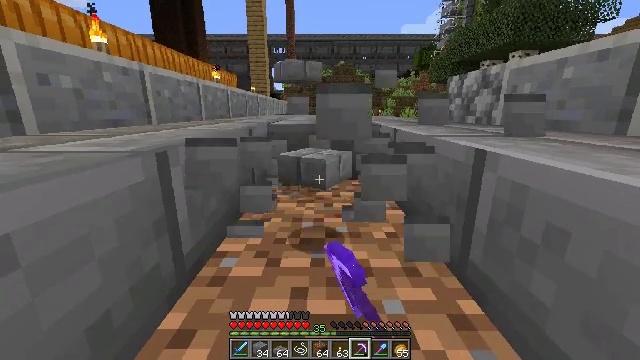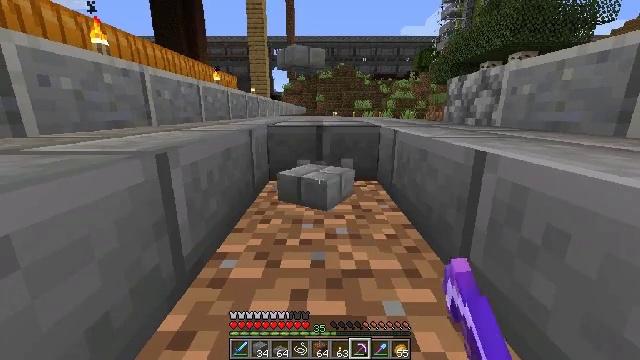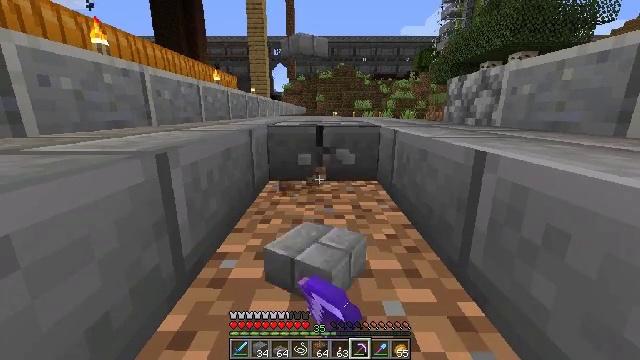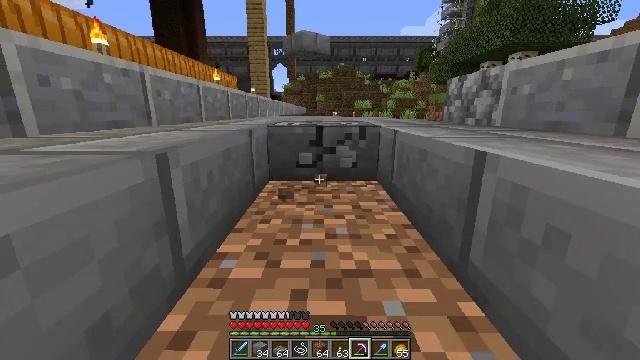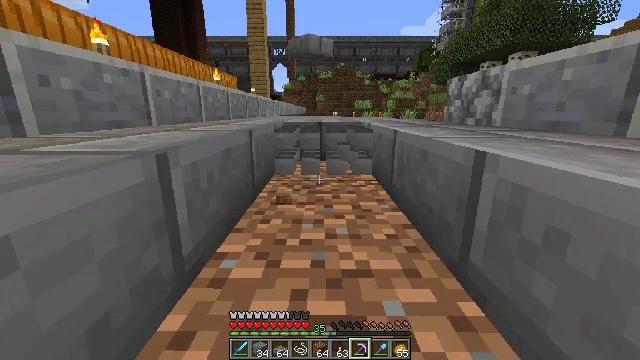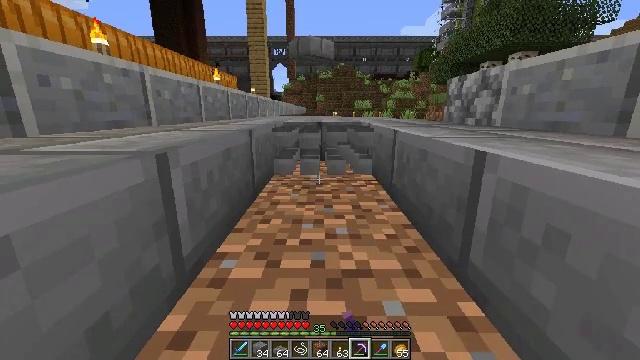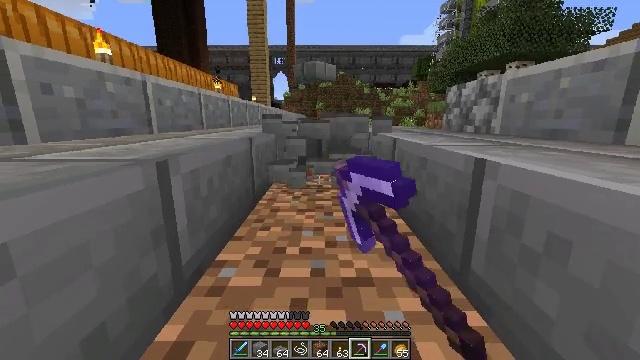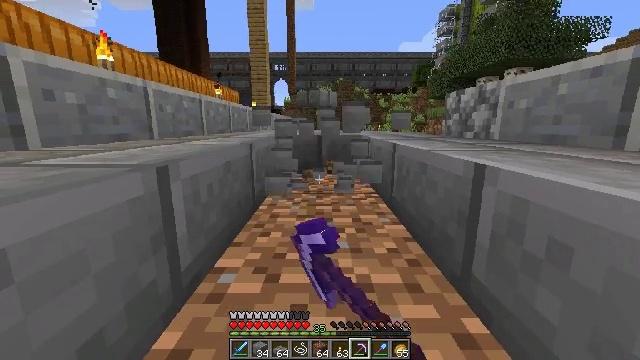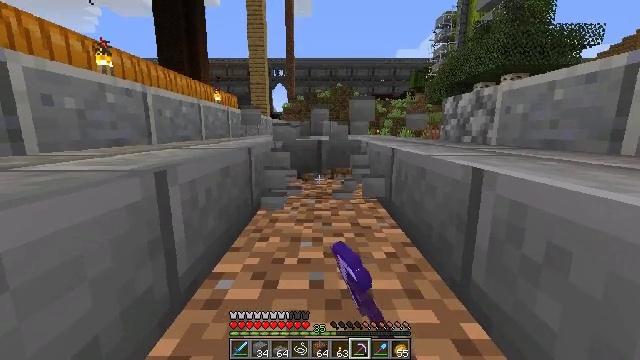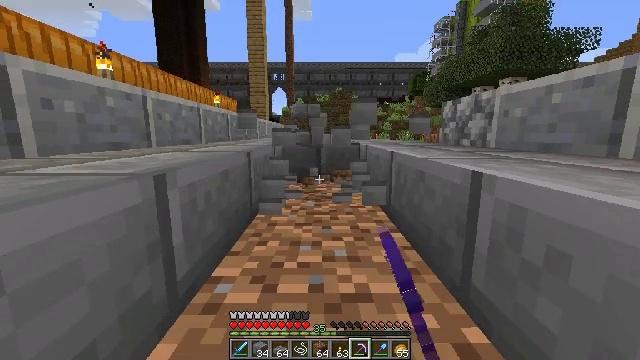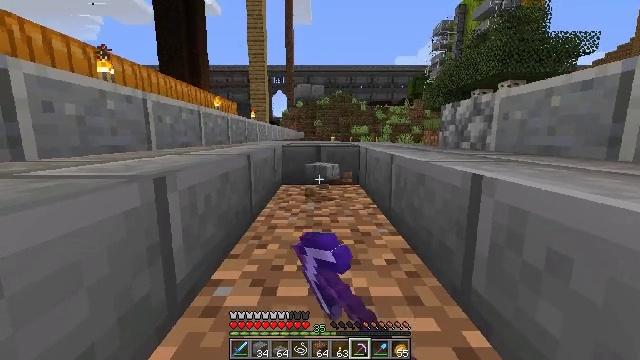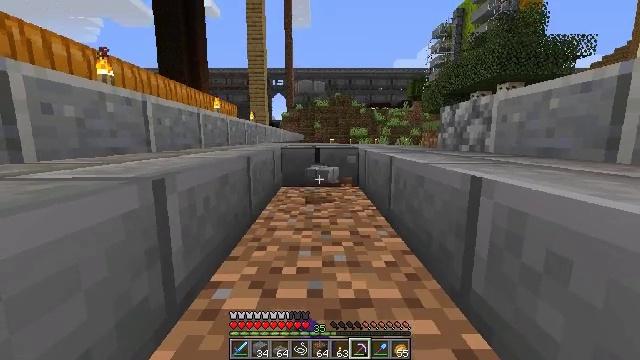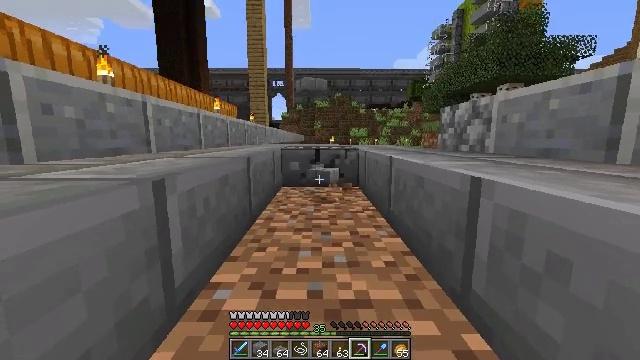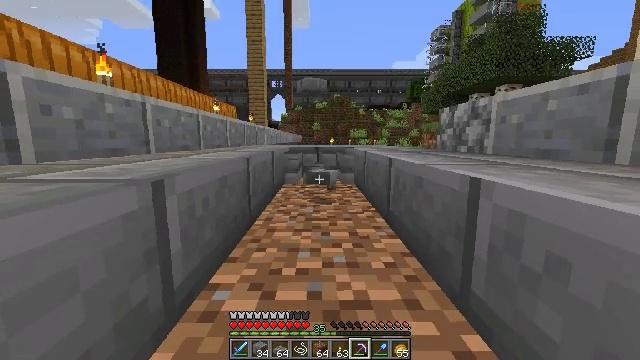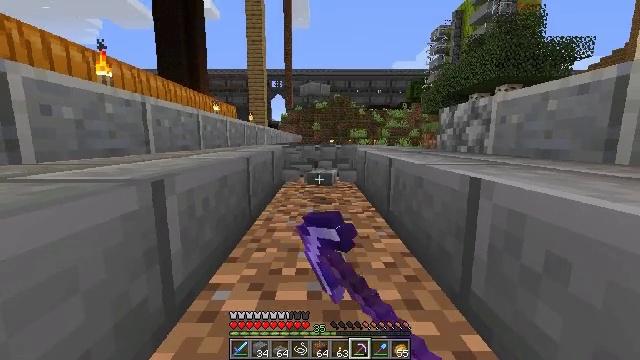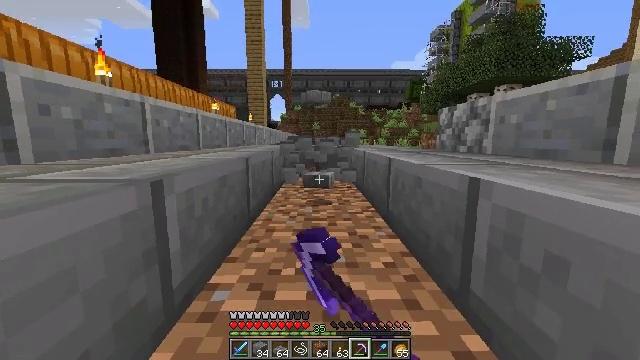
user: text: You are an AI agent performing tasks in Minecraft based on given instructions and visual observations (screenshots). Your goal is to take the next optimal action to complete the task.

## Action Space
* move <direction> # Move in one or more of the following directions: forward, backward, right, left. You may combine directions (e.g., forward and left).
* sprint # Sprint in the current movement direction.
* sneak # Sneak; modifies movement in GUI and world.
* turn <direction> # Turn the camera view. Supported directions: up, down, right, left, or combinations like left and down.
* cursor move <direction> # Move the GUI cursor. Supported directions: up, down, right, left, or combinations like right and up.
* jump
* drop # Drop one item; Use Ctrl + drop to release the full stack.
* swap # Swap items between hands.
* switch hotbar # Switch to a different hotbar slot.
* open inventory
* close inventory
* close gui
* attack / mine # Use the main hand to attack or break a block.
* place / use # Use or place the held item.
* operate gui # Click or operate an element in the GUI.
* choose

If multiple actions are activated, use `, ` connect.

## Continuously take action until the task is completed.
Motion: motion action
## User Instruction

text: Attack the stone brick slab to gather it.
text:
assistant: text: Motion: attack / mine
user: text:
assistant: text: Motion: attack / mine
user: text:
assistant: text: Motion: attack / mine
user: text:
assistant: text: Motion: attack / mine
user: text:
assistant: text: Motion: attack / mine
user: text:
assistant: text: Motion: turn up, attack / mine
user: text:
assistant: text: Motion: turn up, attack / mine
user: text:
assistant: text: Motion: turn up, attack / mine
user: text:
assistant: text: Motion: attack / mine
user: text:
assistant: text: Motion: attack / mine
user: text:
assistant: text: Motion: attack / mine
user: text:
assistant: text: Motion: attack / mine
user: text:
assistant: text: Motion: attack / mine
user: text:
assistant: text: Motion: attack / mine
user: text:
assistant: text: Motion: attack / mine
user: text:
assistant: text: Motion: attack / mine
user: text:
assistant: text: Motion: move back, attack / mine
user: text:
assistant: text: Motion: attack / mine